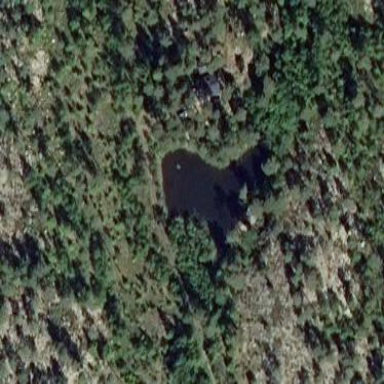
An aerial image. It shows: Pond with natural water.